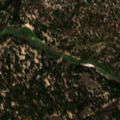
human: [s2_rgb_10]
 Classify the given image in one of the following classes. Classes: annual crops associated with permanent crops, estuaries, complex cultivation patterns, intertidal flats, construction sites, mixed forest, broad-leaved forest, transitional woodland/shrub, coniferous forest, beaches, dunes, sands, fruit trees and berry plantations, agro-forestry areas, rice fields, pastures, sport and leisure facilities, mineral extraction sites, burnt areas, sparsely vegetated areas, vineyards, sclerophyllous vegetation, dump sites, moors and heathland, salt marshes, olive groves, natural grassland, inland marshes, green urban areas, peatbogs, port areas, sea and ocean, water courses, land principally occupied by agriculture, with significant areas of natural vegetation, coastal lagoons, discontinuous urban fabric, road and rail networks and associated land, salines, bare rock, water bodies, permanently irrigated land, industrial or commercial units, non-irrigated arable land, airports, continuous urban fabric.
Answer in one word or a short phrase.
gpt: permanently irrigated land, broad-leaved forest, coniferous forest, mixed forest, transitional woodland/shrub